Question: i have a problem with this table. i never created table like this. if any one know how to create this type of table like list? Just help me! pls. all suggestion appreciated.
here is small code which i going to use:
'''
<html>
<body>
<style>
li{
border:1px solid black;
text-align:center;
}
</style>
<ul style="list-style: none outside none;">
<li style="float: left;display: block;width: 100px;height: 40px;">Field 1</li>
<li style="float: left;display: block;width: 100px;height: 40px;">Field 2</li>
<li style="float: left;display: block;width: 100px;height: 40px;">Field 3</li>
</ul>
</body>
</html>
'''
following image will for better understanding how i required output.

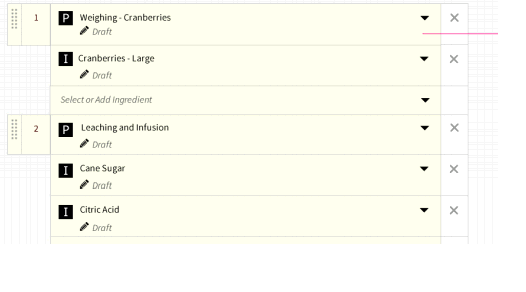
Answer: Here's a <URL> little complicated but close.
'''
<div>
<ul>
<li class="fourth">x</li>
<li class="third"><span class="icon">P</span> Text <span class="arrow">&#9660;</span></li>
<li class="second">1</li>
<li class="first">&middot;</li>
<li class="fourth">x</li>
<li class="third"><span class="icon">I</span> Text <span class="arrow">&#9660;</span></li>
<li class="clear">&nbsp;</li>
<li class="fourth">x</li>
<li class="third small">Text <span class="arrow">&#9660;</span></li>
<li class="clear">&nbsp;</li>
<li class="fourth">x</li>
<li class="third"><span class="icon">P</span> Text <span class="arrow">&#9660;</span></li>
<li class="second">2</li>
<li class="first">&middot;</li>
<li class="fourth">x</li>
<li class="third"><span class="icon">I</span> Text <span class="arrow">&#9660;</span></li>
<li class="clear">&nbsp;</li>
<li class="fourth">x</li>
<li class="third"><span class="icon">I</span> Text <span class="arrow">&#9660;</span></li>
<li class="clear">&nbsp;</li>
</ul>
</div>
div {
width: 470px;
font-family: Verdana;
font-size: 14px;
letter-spacing: 1px;
color: #222;
}
ul {
float: left;
list-style: none;
margin: 0;
padding: 0;
}
li {
float: right;
height: 35px;
margin: -1px 0 0 -1px;
padding-top: 15px;
text-align: center;
border: 1px solid #999;
}
.clear {
width: 72px;
border: none;
}
.first {
width: 20px;
}
.second {
width: 50px;
}
.third {
width: 350px;
padding-left: 10px;
text-align: left;
}
.arrow {
float: right;
margin-right: 5px;
}
.icon {
background: #333;
display: inline-block;
text-align: center;
width: 20px;
height: 18px;
color: #fff;
}
.arrow:hover,
.fourth:hover {
color: #555;
cursor: pointer;
}
.fourth {
width: 35px;
clear: right;
}
'''
---
Result